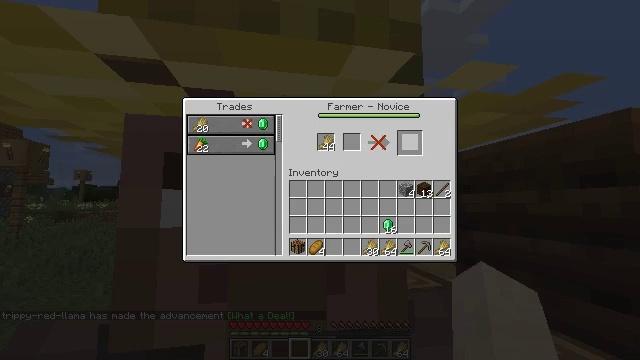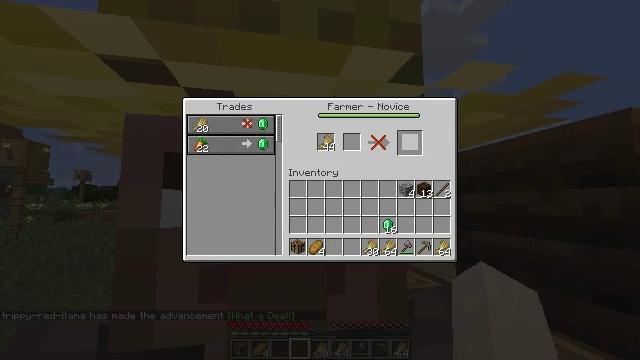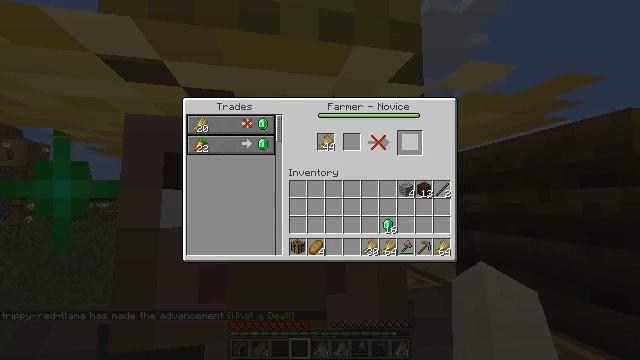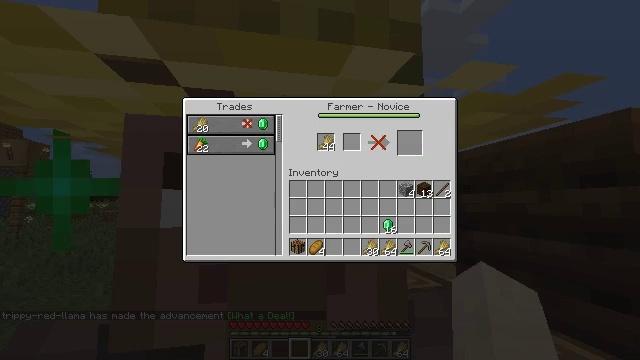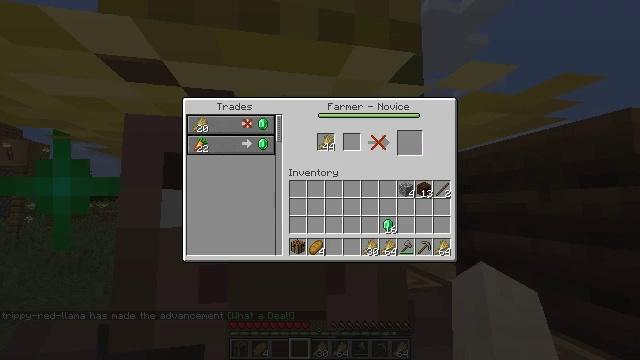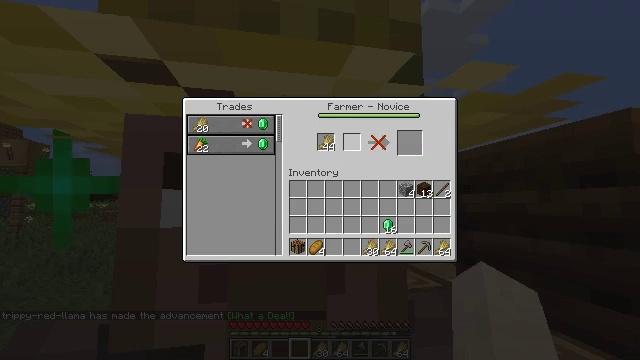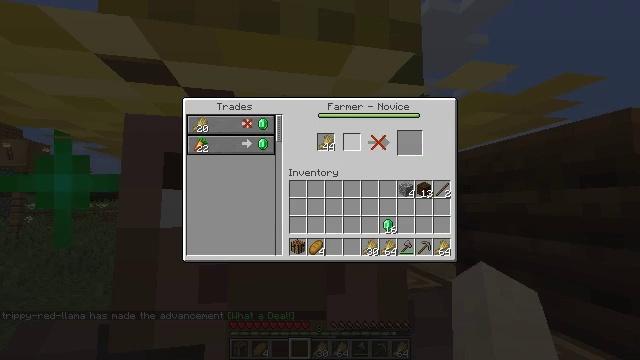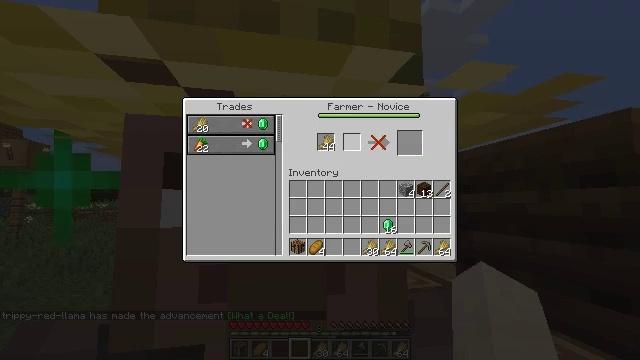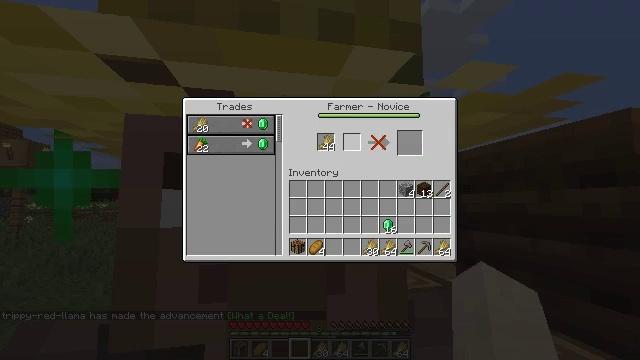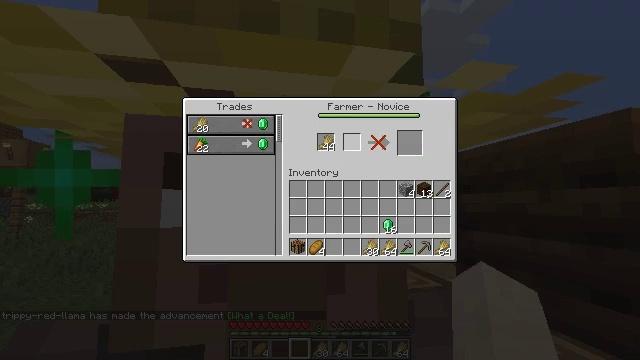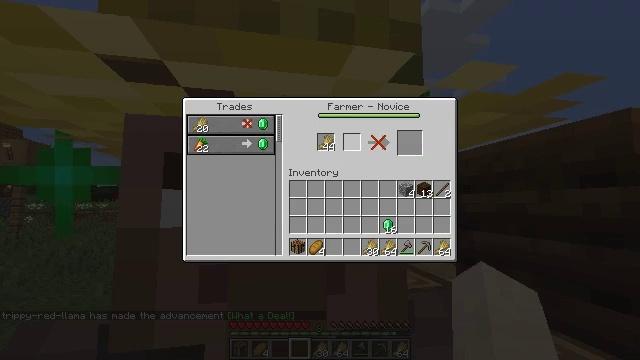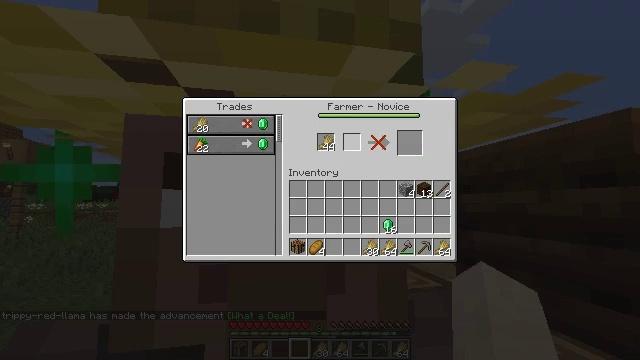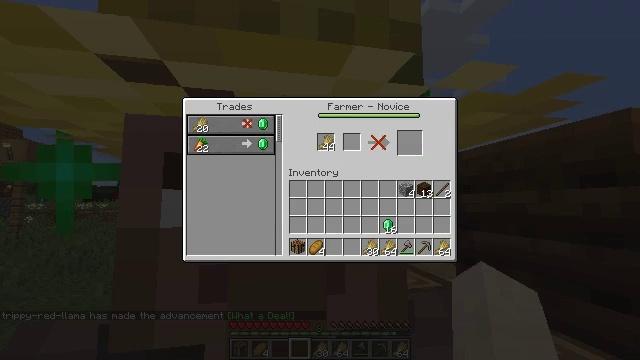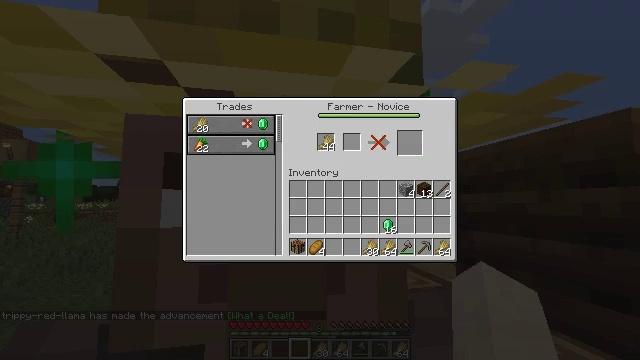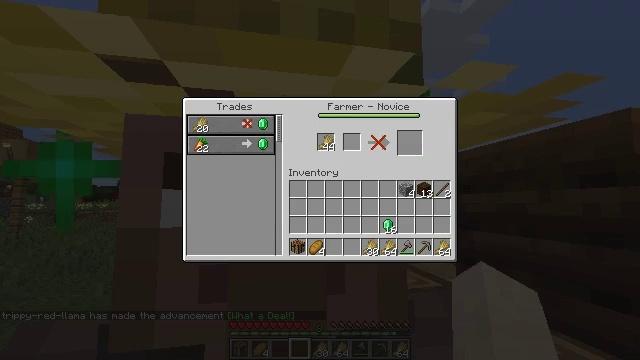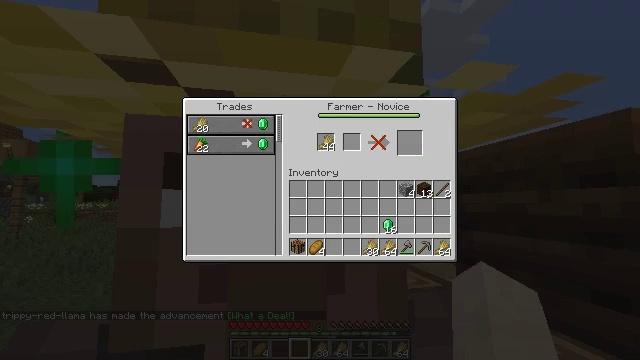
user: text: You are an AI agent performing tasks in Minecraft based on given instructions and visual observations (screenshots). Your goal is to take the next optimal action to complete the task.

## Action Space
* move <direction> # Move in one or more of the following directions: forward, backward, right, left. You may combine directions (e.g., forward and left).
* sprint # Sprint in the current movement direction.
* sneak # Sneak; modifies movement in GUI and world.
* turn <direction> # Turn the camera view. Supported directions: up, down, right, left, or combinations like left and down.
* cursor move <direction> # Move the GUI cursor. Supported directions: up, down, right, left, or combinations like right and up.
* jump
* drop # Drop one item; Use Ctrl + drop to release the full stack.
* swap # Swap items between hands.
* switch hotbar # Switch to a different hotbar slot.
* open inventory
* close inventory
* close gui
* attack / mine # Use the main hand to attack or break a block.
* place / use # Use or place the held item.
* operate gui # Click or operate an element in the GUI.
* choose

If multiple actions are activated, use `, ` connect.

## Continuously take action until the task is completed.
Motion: motion action
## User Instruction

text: Open a crafting table to make a pumpkin pie.
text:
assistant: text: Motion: sneak, open gui
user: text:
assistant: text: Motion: sneak
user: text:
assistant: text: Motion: sneak, cursor move left
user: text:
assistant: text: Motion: sneak, cursor move left
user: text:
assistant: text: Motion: sneak, cursor move left
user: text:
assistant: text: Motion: sneak
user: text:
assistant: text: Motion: sneak
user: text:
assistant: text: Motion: sneak
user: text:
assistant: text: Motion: sneak
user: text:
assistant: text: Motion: sneak
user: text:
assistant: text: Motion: sneak
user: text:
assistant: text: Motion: sneak
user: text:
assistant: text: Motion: sneak
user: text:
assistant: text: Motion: sneak
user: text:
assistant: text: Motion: no_op
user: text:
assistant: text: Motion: no_op
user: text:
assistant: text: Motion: no_op
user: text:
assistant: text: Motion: no_op
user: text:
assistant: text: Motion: no_op
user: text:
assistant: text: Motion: cursor move down
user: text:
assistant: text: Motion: no_op
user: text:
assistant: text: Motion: no_op
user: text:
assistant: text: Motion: no_op
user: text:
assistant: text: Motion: no_op
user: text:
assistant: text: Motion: no_op
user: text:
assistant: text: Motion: no_op
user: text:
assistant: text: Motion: no_op
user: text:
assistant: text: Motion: no_op
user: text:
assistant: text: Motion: no_op
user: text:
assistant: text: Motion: no_op